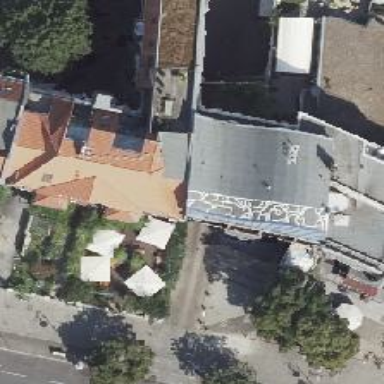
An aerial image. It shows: Restaurant.